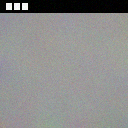
Screen state: on